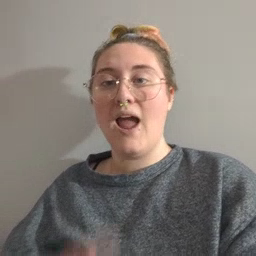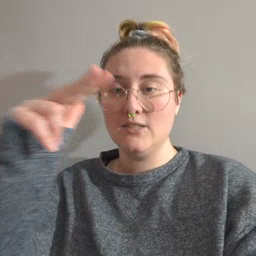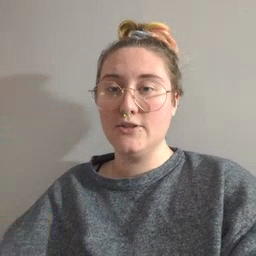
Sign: helicopter